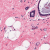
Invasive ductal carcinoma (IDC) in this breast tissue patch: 0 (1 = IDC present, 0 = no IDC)